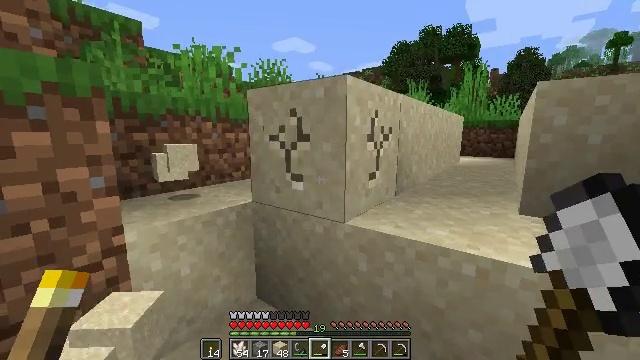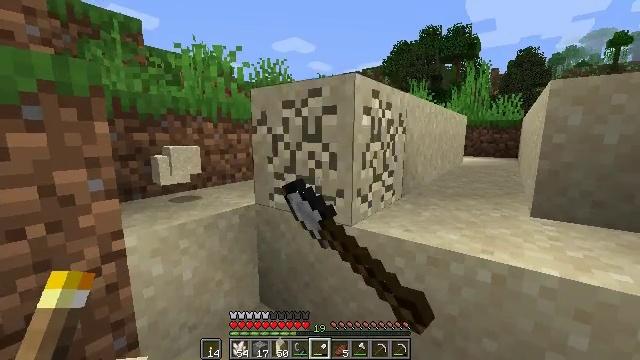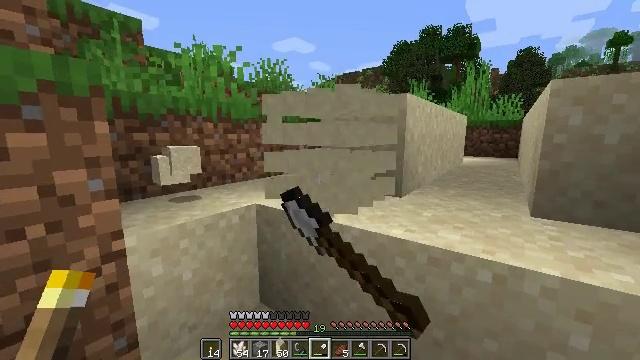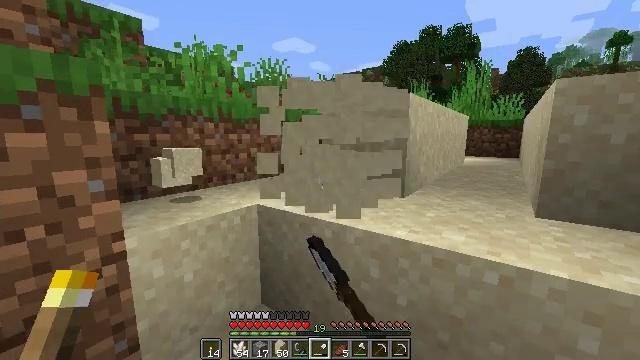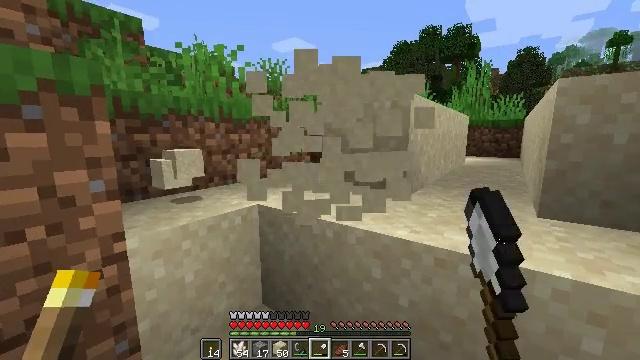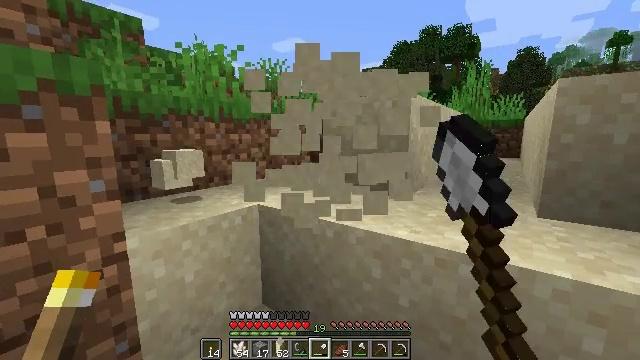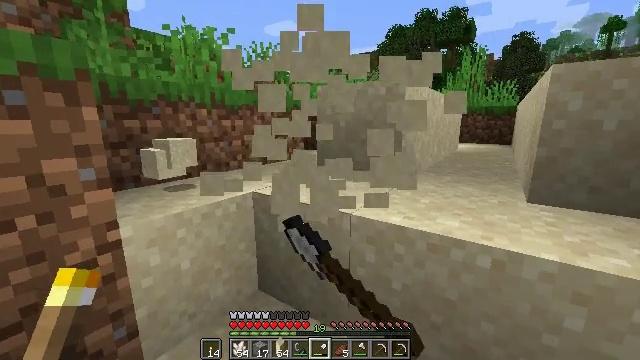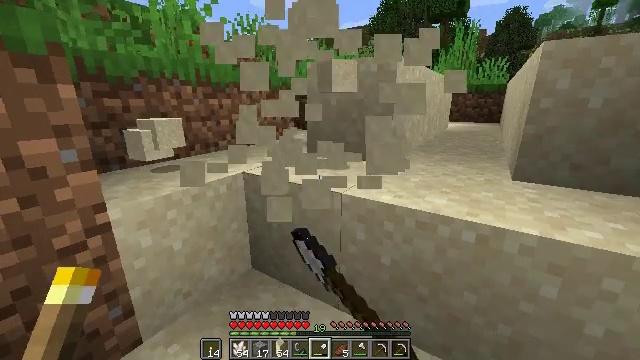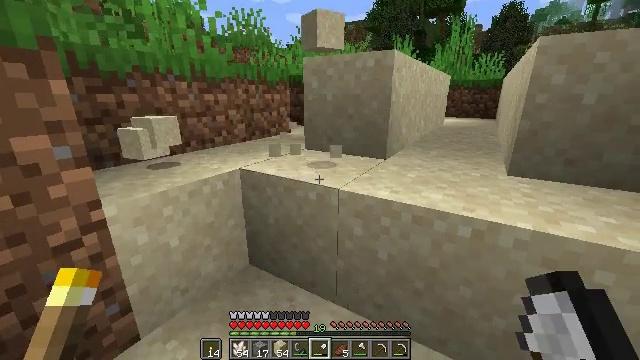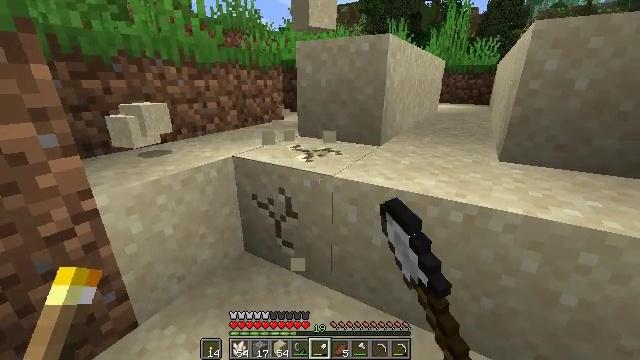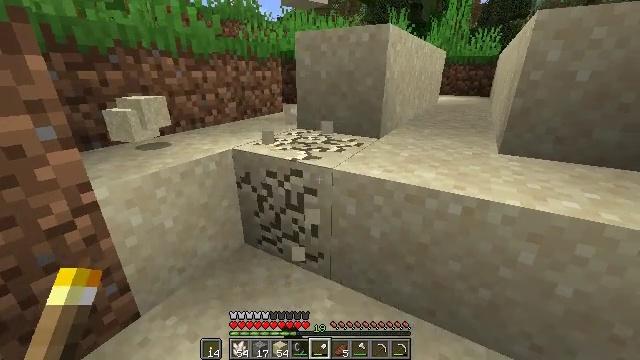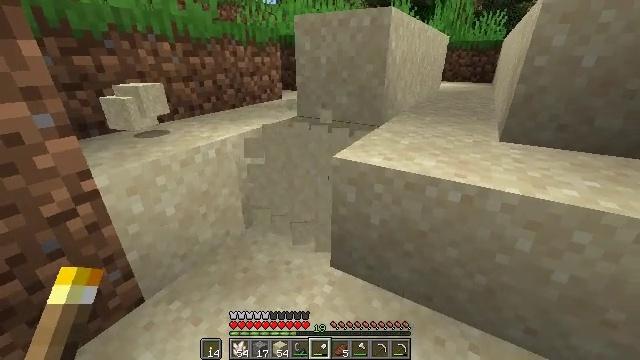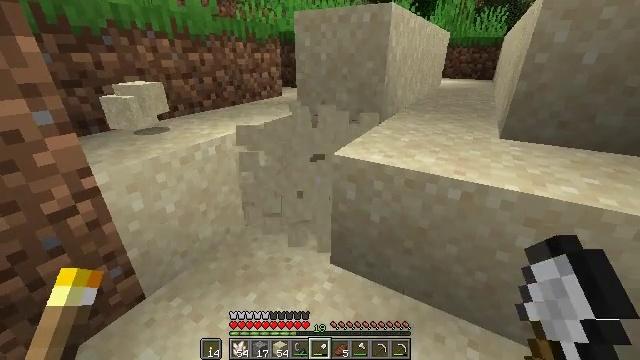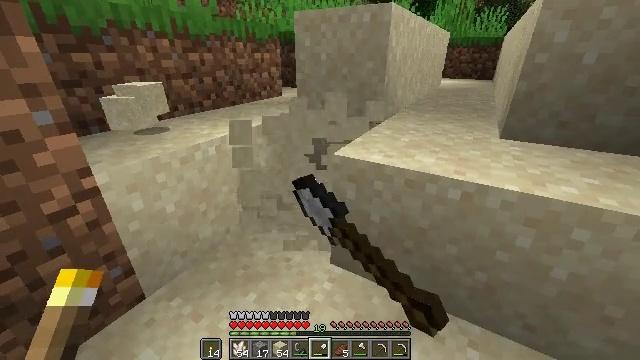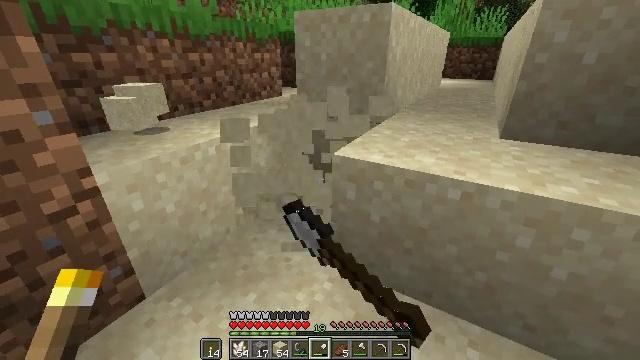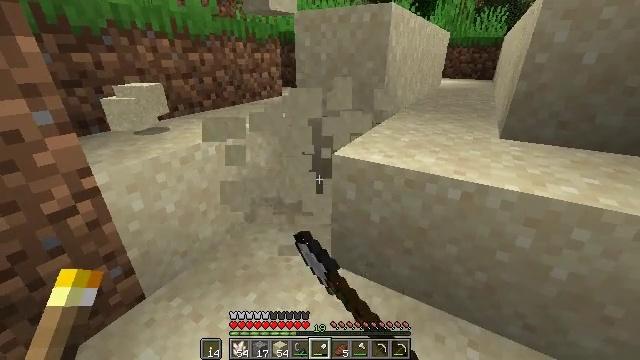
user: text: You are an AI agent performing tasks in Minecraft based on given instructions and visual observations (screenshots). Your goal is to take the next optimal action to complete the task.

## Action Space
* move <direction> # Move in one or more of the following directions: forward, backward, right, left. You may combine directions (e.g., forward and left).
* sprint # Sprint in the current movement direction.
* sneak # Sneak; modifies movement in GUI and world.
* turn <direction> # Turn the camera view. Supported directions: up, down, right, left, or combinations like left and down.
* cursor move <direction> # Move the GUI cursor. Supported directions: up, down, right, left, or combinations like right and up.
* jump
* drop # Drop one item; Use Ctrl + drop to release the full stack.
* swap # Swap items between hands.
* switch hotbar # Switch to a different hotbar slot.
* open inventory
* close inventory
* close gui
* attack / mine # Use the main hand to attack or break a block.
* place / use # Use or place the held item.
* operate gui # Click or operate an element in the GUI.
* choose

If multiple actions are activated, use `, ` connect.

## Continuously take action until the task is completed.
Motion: motion action
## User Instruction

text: Mine sand by the water.
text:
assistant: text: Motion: attack / mine
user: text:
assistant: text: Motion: attack / mine
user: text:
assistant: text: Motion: attack / mine
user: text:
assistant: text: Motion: attack / mine
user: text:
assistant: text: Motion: attack / mine
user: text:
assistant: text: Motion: turn right and down, attack / mine
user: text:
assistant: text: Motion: turn right and down, attack / mine
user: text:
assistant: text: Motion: attack / mine
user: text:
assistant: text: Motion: turn right and down, attack / mine
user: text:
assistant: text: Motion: turn down, attack / mine
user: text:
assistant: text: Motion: turn down, attack / mine
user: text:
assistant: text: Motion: attack / mine
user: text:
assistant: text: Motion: attack / mine
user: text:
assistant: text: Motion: attack / mine
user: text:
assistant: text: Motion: attack / mine
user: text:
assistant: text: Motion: attack / mine
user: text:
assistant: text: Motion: turn right and down, attack / mine
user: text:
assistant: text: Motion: turn right, attack / mine
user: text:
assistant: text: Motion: attack / mine
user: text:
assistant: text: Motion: attack / mine
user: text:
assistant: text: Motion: attack / mine
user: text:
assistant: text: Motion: attack / mine
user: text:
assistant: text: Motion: attack / mine
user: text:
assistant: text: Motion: attack / mine
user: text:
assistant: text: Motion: turn right and down
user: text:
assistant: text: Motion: turn right and down
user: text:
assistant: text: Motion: turn right
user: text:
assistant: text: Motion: no_op
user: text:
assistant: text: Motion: attack / mine
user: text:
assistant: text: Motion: attack / mine